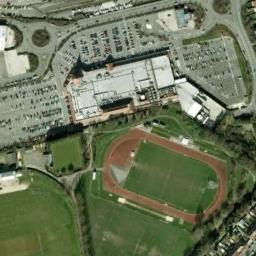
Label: ground_track_field